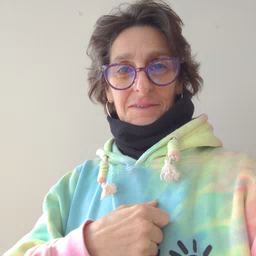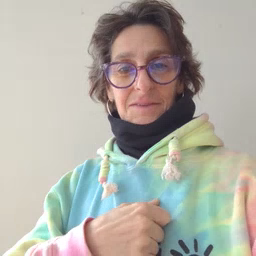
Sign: orange